Question: A site I'm working on uses Open sans. Suddenly the copy is all in the condensed version. I checked Google Fonts' Open Sans page and this is what I see (see image below). Any idea why the normal font would be condensed? Is this just a weird mistake that Google will quickly fix? How worried should I be about this?

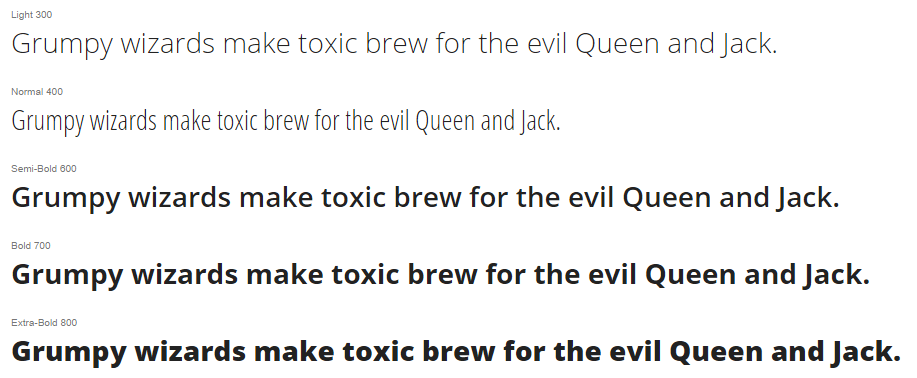
Answer: Apparently something had gone wrong with my local version of Open Sans. I guess Google will check to see if you have the font and use the font you have on your computer before trying to download it. Not sure how my font became condensed but re-downloading fixed it. In short, it was just a local problem.